五年级 · 度量几何学
答案: 求阴影部分的面积 (单位: $\mathrm{cm}$ )。

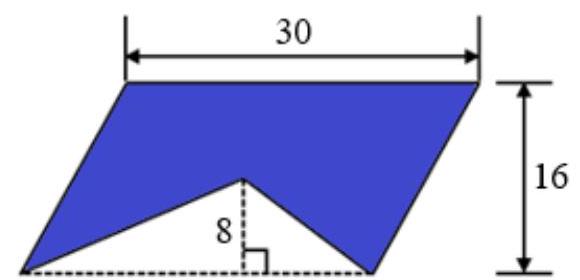
答案: $360 \mathrm{~cm}^{2}$

【分析】观察图形可知, 阴影部分的面积等于平行四边形的面积减去三角形的面积, 根据平行四边形的面积公式: $\mathrm{S}=\mathrm{ah}$, 三角形的面积公式: $\mathrm{S}=\mathrm{ah} \div 2$, 据此进行计算即可。

【详解】 $30 \times 16-30 \times 8 \div 2$

$=480-240 \div 2$

$=480-120$

$=360\left(\mathrm{~cm}^{2}\right)$